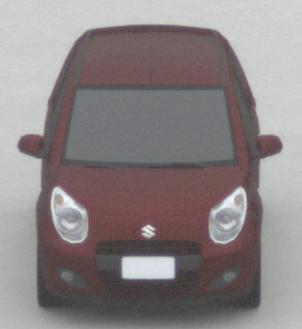
Make: Suzuki
Model: Alto 1.0
Detailed model: Alto (V)
Model produced from: 2011/02
Model produced until: 2011/03
Doors: 5
Color: red
Road condition: dry road
Daytime: midday
Contrast: low contrast